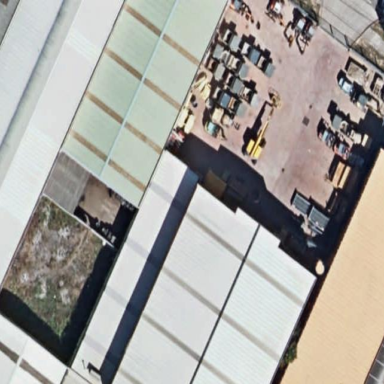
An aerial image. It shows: Industrial area with various works.